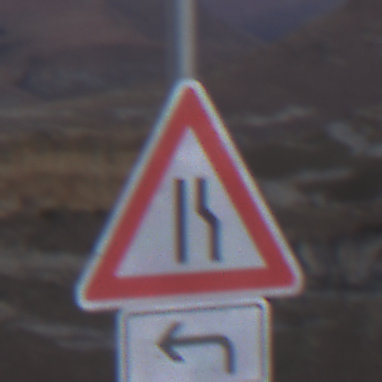
Verkehrszeichen: EinseitigVerengteFahrbahnRechts
Zusatzzeichen unten: RichtungsangabeDurchPfeile2
Umgebung: Outdoor, Nature
Tageszeit: Dusk
Wetter: Clear
Licht: Natural
Jahreszeit: NotSpecified
Kontrast: LowContrast